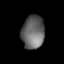
Tissue: lung
Cell type: Endothelial cells
Senescence score: 0.5755
Nuclear area (px): 734
Mean DAPI intensity: 102.669